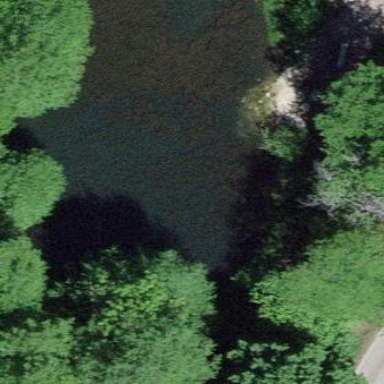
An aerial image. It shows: Pond surrounded by natural water.